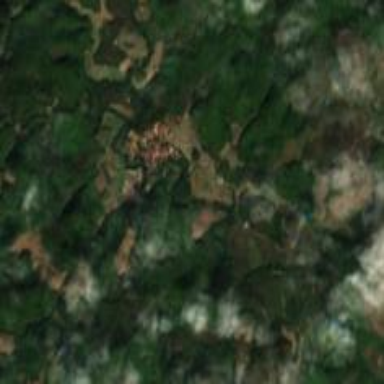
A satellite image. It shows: Village.